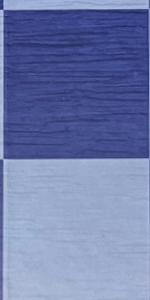
Label: Empty